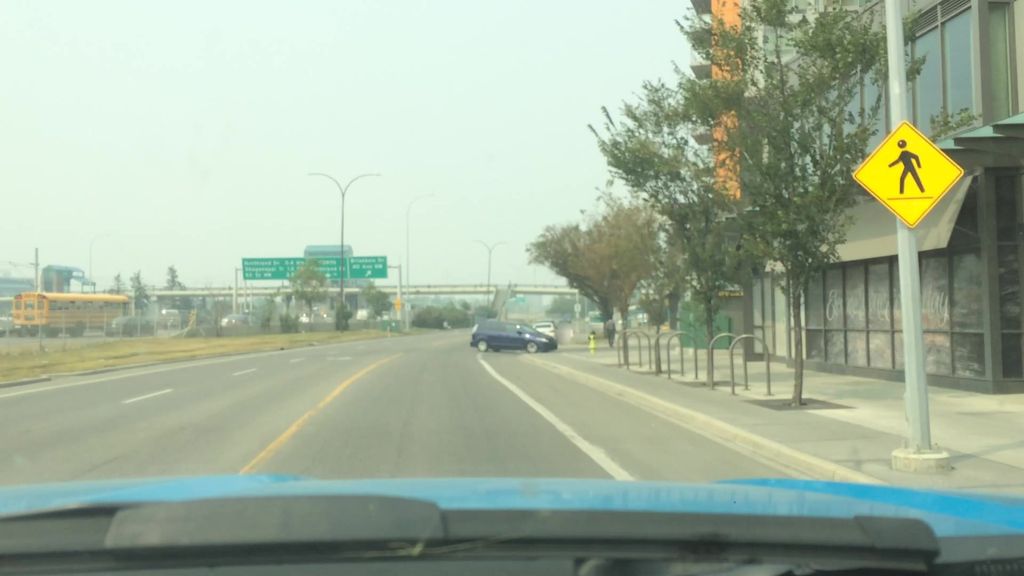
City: calgary